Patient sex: M
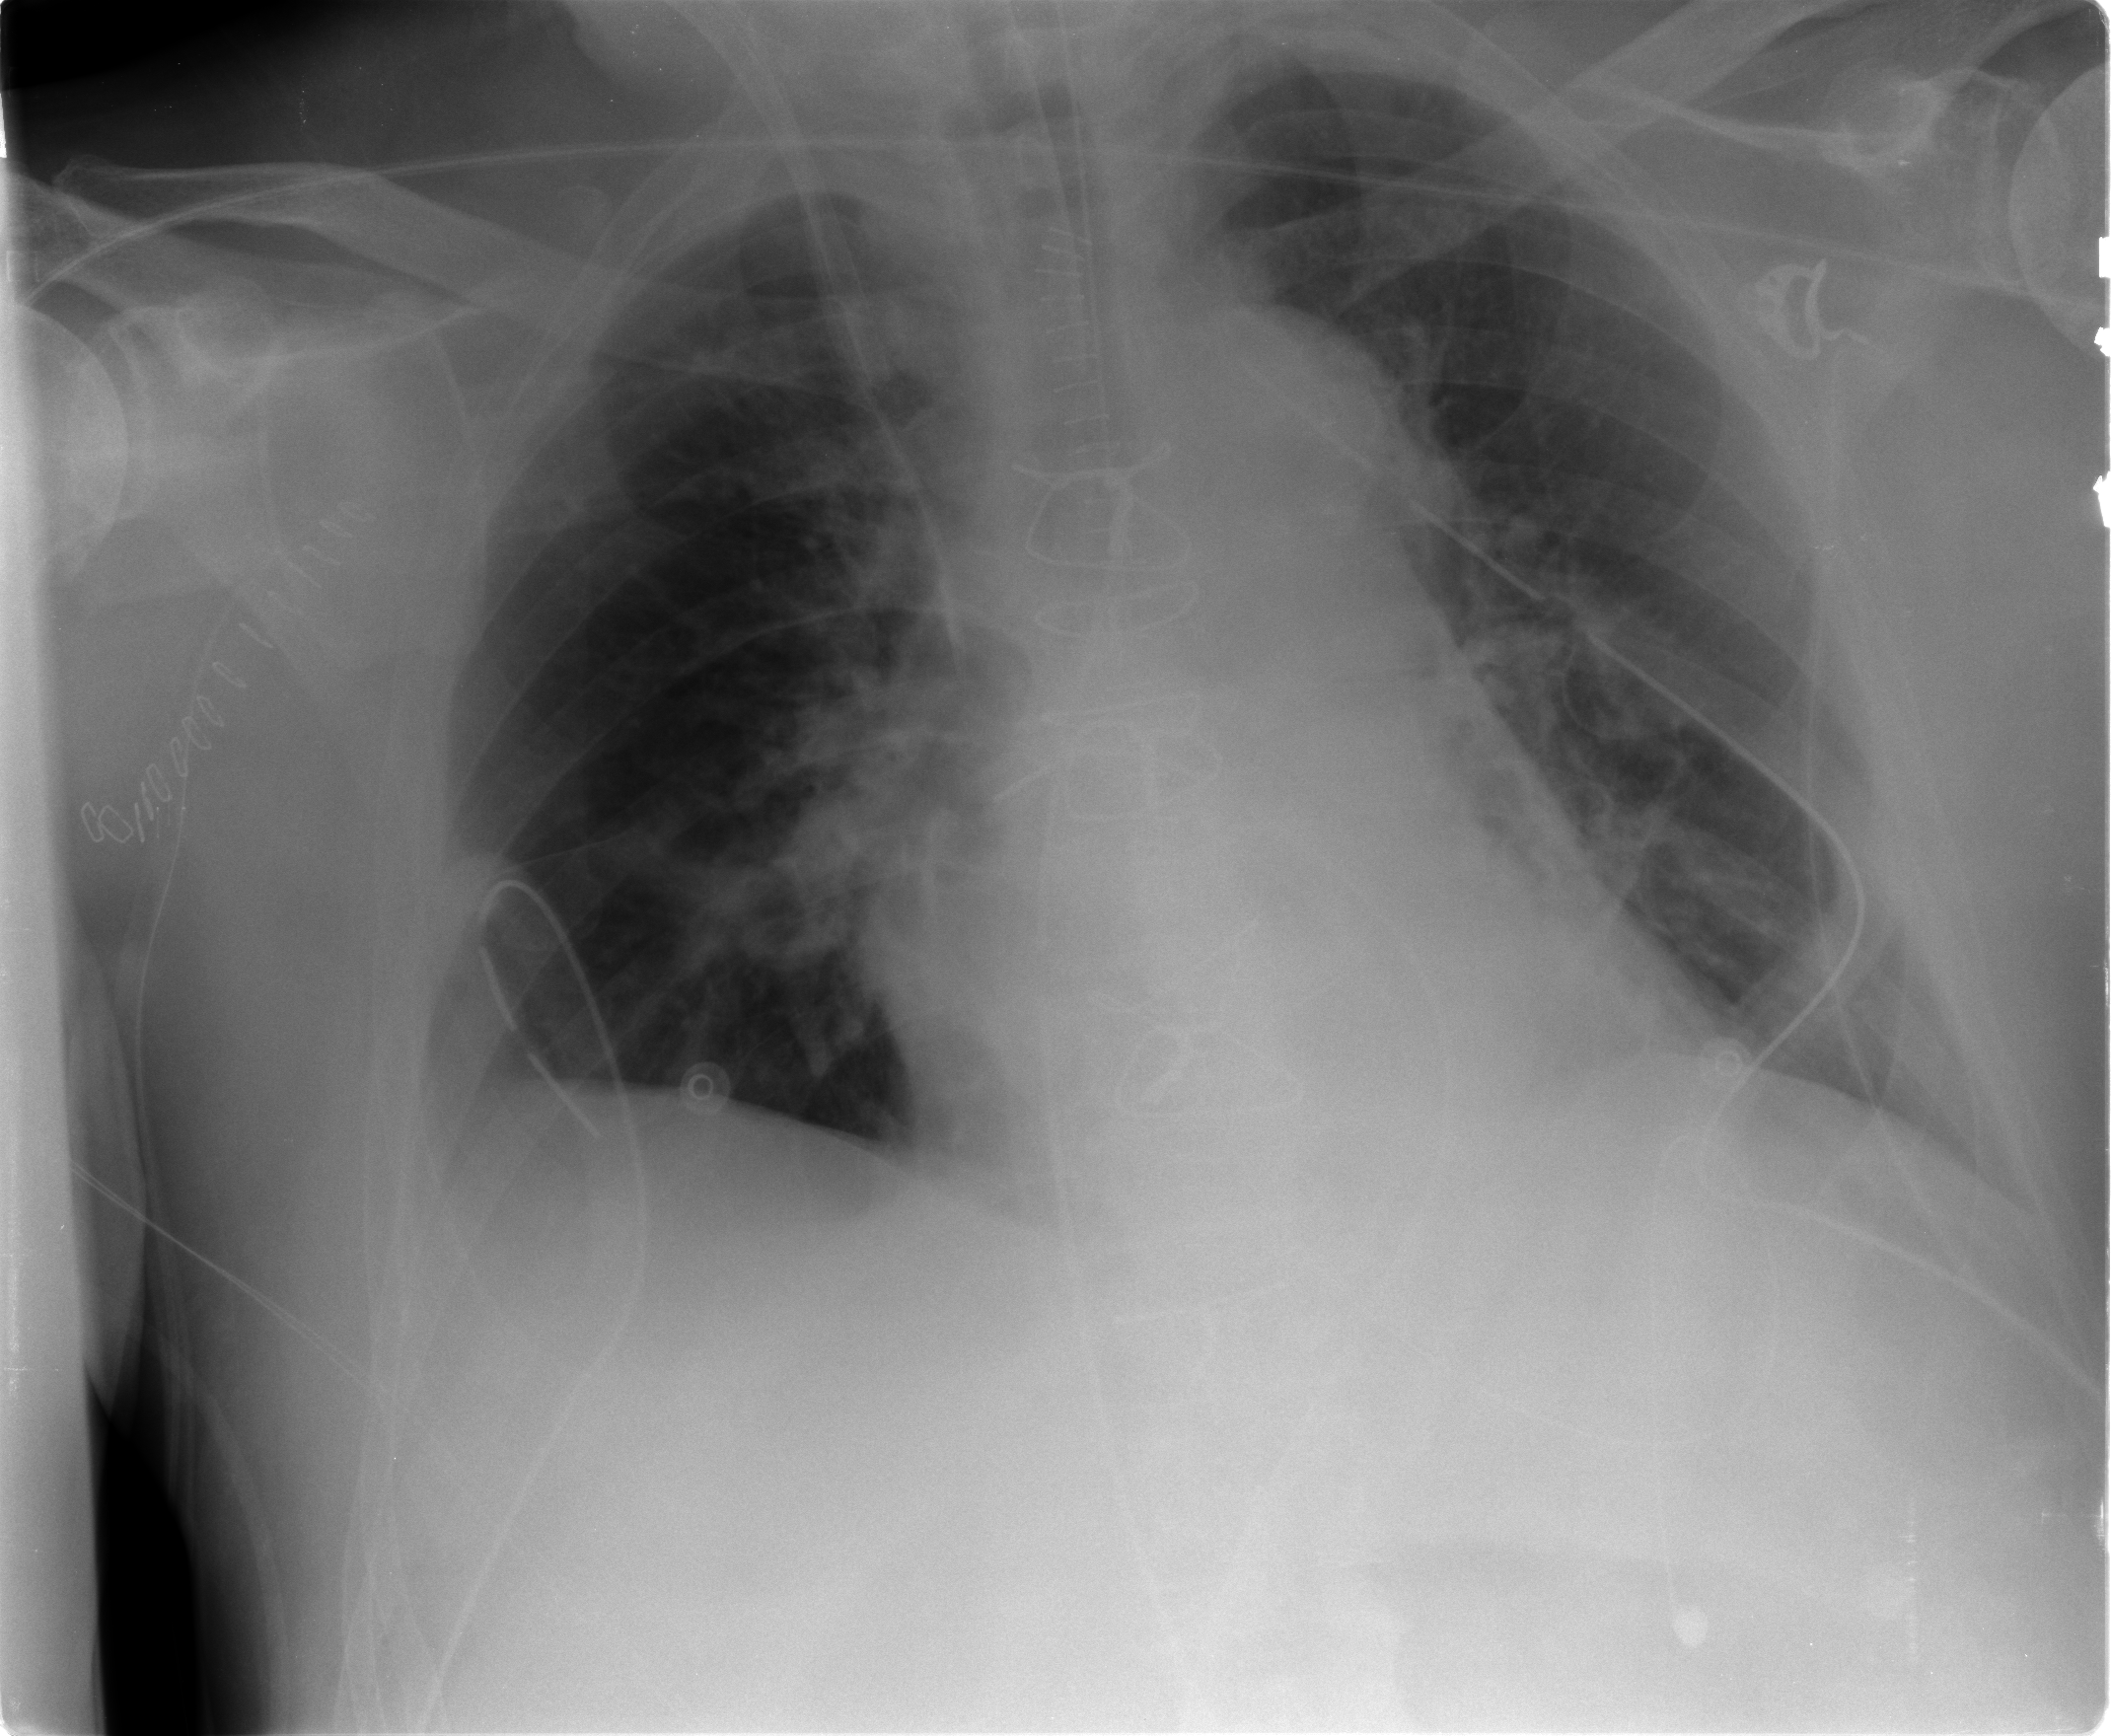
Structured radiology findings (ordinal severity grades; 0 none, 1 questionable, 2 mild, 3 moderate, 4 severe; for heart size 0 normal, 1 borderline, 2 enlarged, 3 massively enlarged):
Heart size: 0
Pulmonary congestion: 2
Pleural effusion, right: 0
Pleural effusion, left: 0
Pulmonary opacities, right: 2
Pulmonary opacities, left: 1
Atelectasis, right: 2
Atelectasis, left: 1